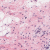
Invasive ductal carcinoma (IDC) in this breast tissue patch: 0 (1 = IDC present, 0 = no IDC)